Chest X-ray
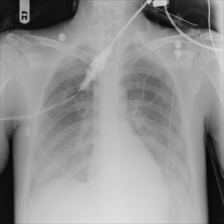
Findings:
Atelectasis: negative
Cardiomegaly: negative
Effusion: positive
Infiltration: negative
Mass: negative
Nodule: negative
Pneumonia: negative
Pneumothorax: negative
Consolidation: negative
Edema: negative
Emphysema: negative
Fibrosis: negative
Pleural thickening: negative
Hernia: negative